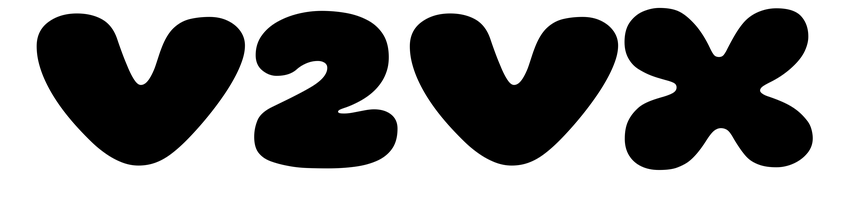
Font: Gluten_Black